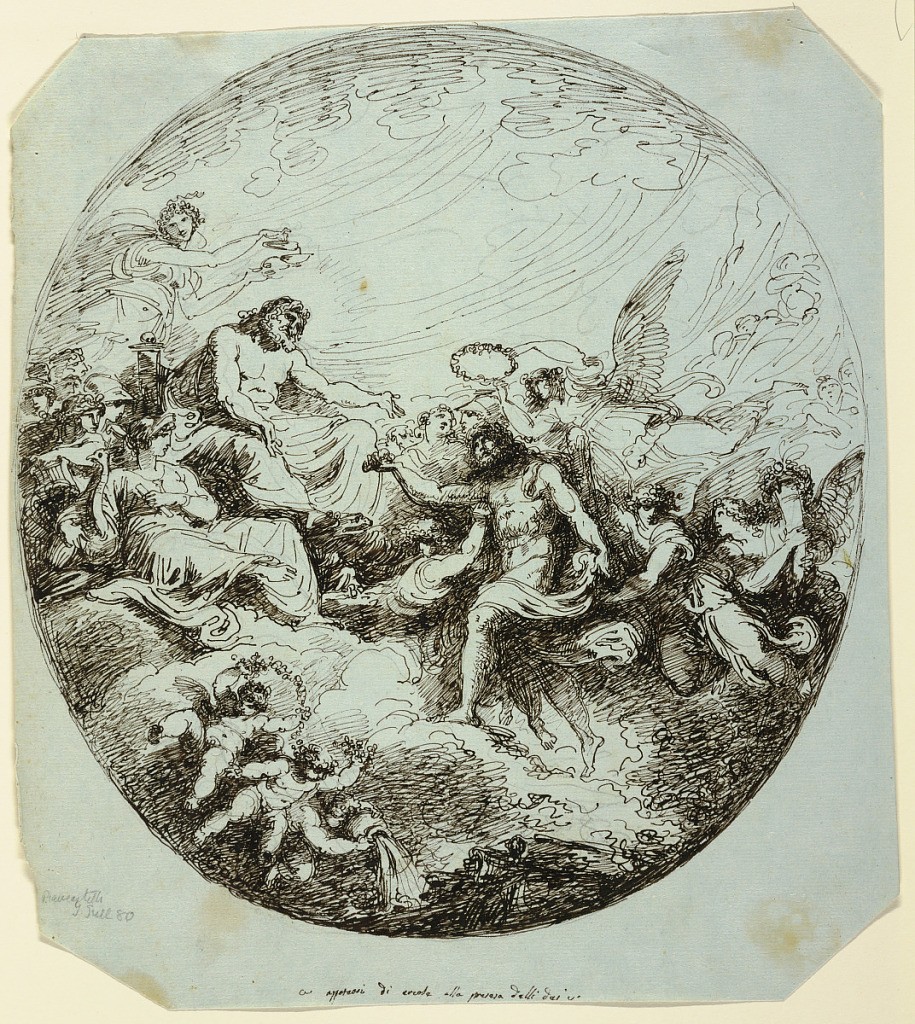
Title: The Apothesis of Hercules, Palazzo Gessi, Faenza
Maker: Felice Giani, Italian, 1758–1823
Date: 1813
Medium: Pen and ink, graphite on light blue paper.
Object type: Drawing
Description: Hercules accompanied by genii presents to Zeus apples of Hesperidae. Sitting beside Zeus, Juno with peacock, Athena and other gods. Hebe pouring ambrosia in cup for Hercules. In foreground, at left, three putti, two with flowers, one pouring water from pitcher. Inscription in Giani's hand: apoteosi di ercole alla preseza delli dei.